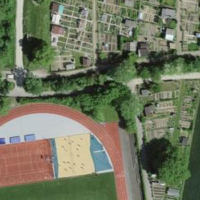
EUNIS habitat code: 53
Species observed at this site:
Lamium galeobdolon
Ajuga reptans